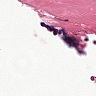
Metastatic tissue present: no